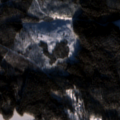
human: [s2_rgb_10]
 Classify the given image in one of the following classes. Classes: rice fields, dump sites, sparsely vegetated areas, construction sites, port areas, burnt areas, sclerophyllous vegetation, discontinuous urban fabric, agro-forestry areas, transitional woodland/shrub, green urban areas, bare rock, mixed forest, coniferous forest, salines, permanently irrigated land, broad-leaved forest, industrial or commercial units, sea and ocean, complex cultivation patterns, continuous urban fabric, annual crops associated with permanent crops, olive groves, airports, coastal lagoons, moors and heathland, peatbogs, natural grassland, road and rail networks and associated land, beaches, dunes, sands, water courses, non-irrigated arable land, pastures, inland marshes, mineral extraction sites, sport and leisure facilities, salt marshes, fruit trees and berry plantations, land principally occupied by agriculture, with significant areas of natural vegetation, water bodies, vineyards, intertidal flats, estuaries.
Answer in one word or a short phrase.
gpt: coniferous forest, mixed forest, transitional woodland/shrub, water bodies